Question: I have a system in which two identical processes are run (let's call them replicas). When signaled, a replica will duplicate itself by using the 'fork()' call. A third process selects one of the processes to kill randomly, and then signals the other to create a replacement. Functionally, the system works well; it can kill / respawn replicas all day except for the performance issue.
The 'fork()' call is taking longer and longer. The following is the simplest setup that still displays the problem. The timing be is displayed in the graph below:
The replica's code is the following:
'''
void restartHandler(int signo) {
// fork
timestamp_t last = generate_timestamp();
pid_t currentPID = fork();
if (currentPID >= 0) { // Successful fork
if (currentPID == 0) { // Child process
timestamp_t current = generate_timestamp();
printf("%lld
", current - last);
// unblock the signal
sigset_t signal_set;
sigemptyset(&signal_set);
sigaddset(&signal_set, SIGUSR1);
sigprocmask(SIG_UNBLOCK, &signal_set, NULL);
return;
} else { // Parent just returns
waitpid(-1, NULL, WNOHANG);
return;
}
} else {
printf("Fork error!
");
return;
}
}
int main(int argc, const char **argv) {
if (signal(SIGUSR1, restartHandler) == SIG_ERR) {
perror("Failed to register the restart handler");
return -1;
}
while(1) {
sleep(1);
}
return 0;
}
'''
The longer the system runs, the worse it gets.
Sorry to lack a specific question, but does anyone have any idea / clues as to what is going on? It seems to me that there is a resource leak in the kernel (thus the linux-kernel tag), but I don't know where where to start looking.
What I have tried:
- <URL>-
Any hints? Anything I can provide to help? Thanks!
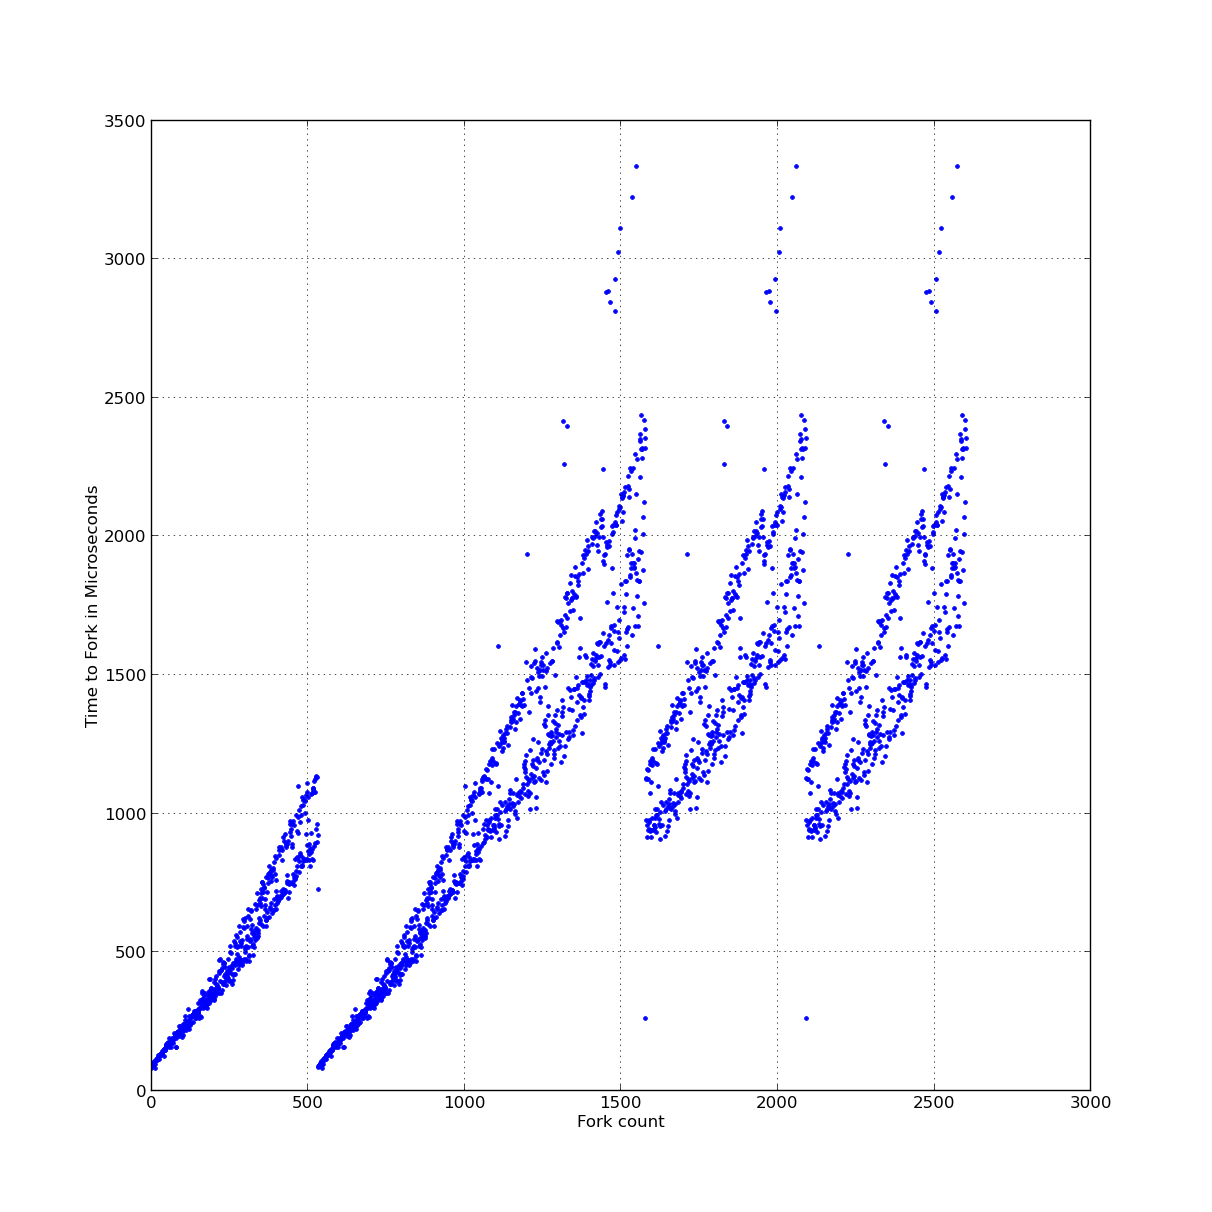
Answer: The slowdown is caused by an accumulation of anonymous vmas, and is a known problem. The problem is evident when there are a large number of 'fork()' calls and the parent exits before the children. The following code recreates the problem (<URL>:
'''
#include <unistd.h>
int main(int argc, char *argv[])
{
pid_t pid;
while (1) {
pid = fork();
if (pid == -1) {
/* error */
return 1;
}
if (pid) {
/* parent */
sleep(2);
break;
}
else {
/* child */
sleep(1);
}
}
return 0;
}
'''
The behavior can be confirmed by checking 'anon_vma' in '/proc/slabinfo'.
There is a patch (<URL> which limits the length of copied 'anon_vma_chain' to five. I can confirm that the patch fixes the problem.
As for how I eventually found the problem, I finally just started putting 'printk' calls throughout the 'fork' code, checking the times shown in 'dmesg'. Eventually I saw that it was the call to 'anon_vma_fork' which was taking longer and longer. Then it was a quick matter of google searching.
It took a rather long time, so I would still appreciate any suggestions for a better way to have gone about tracking down the problem. And to all of those that already spent time trying to assist me, Thank You.